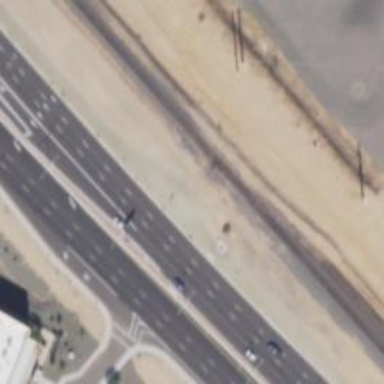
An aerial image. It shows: Asphalt trunk highway.